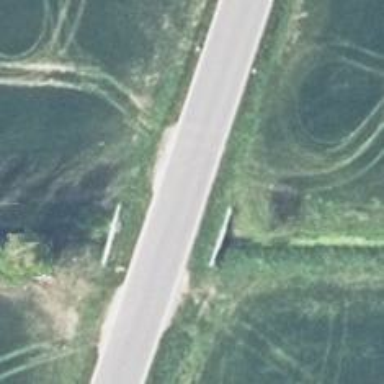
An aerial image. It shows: Culvert tunnel.